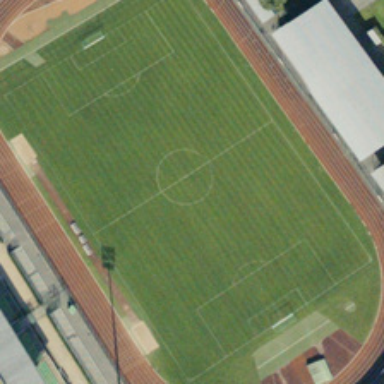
A football field is in a playground .